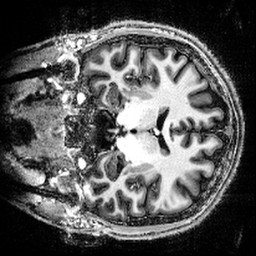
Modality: T1w
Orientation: coronal
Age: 21
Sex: male
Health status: healthy
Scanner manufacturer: siemens
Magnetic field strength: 9.4 T
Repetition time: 6 s
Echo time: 0.0023 s